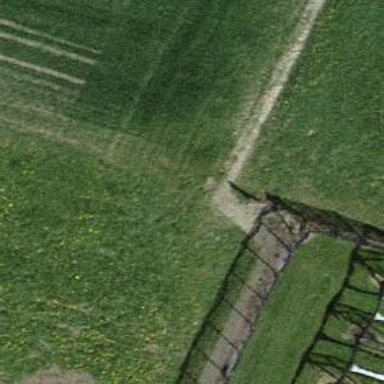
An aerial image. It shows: Path with grass paver surface.